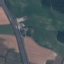
Land use / land cover class: Highway